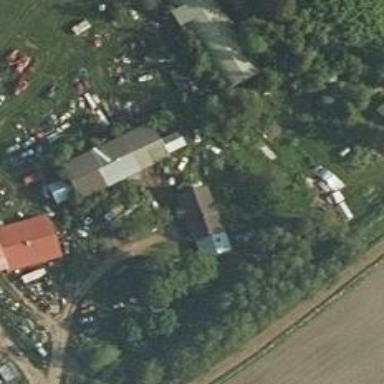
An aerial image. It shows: Farmyard area.